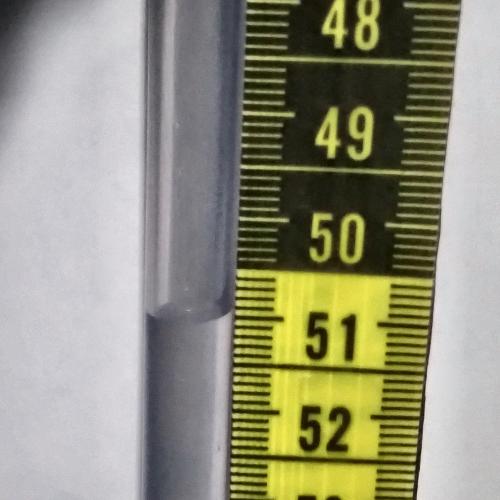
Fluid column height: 51.0 cm